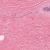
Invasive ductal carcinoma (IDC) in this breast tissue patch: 0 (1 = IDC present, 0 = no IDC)